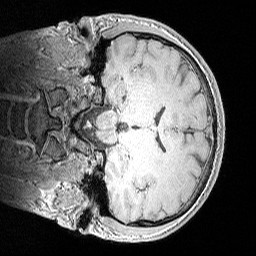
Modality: MP2RAGE
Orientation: coronal
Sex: male
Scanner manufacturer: siemens
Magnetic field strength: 3 T
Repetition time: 5 s
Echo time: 0.00292 s